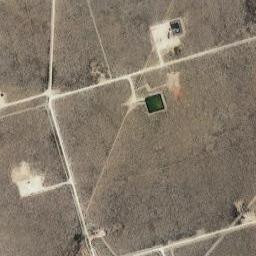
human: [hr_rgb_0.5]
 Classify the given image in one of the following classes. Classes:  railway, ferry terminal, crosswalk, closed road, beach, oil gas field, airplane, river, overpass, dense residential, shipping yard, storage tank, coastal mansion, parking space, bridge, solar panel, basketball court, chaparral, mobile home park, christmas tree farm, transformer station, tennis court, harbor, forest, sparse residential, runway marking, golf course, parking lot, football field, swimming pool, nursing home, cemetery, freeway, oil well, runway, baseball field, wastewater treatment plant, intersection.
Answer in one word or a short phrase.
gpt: oil gas field